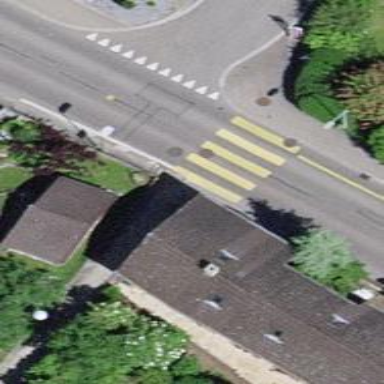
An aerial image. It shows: Uncontrolled zebra crossing on the road.